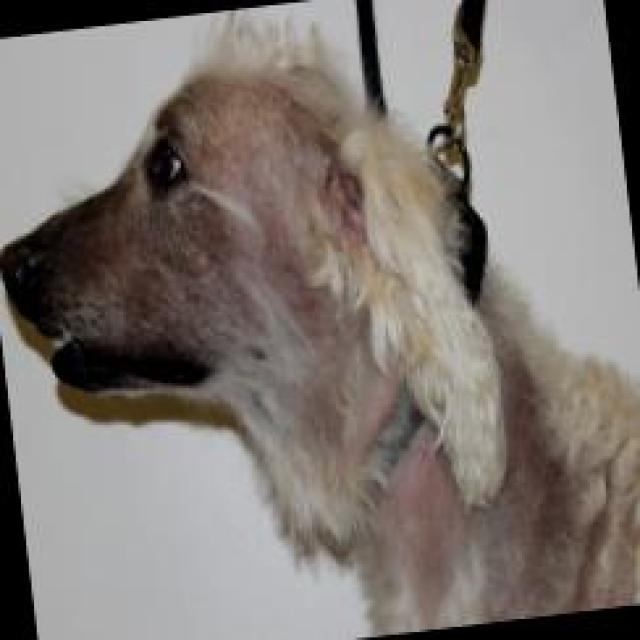
Canine fungal skin infection — characterized by alopecia, scaling, crusting, and circular lesions. Common agents include Malassezia and Candida species.